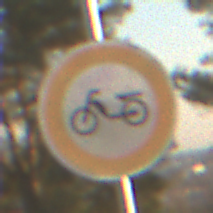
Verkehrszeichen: VerbotMofas
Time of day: SunriseSunset
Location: Outdoor (Nature)
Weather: PartlyCloudy
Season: NotSpecified
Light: Natural